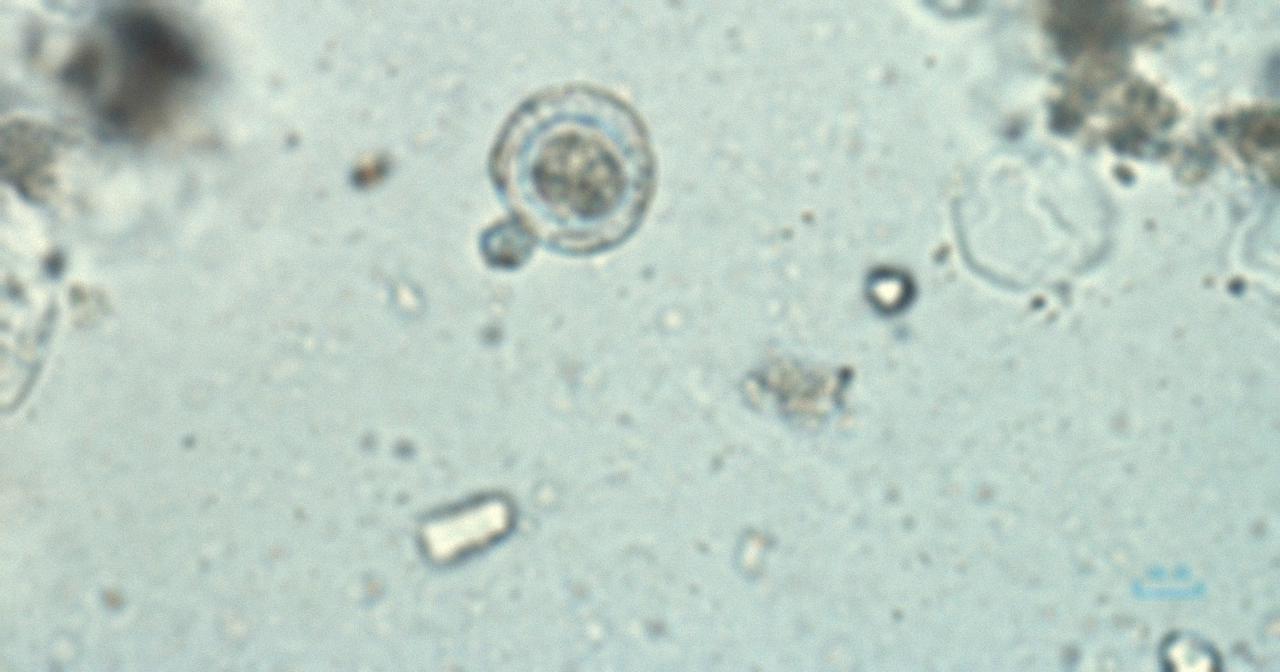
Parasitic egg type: Hymenolepis nana